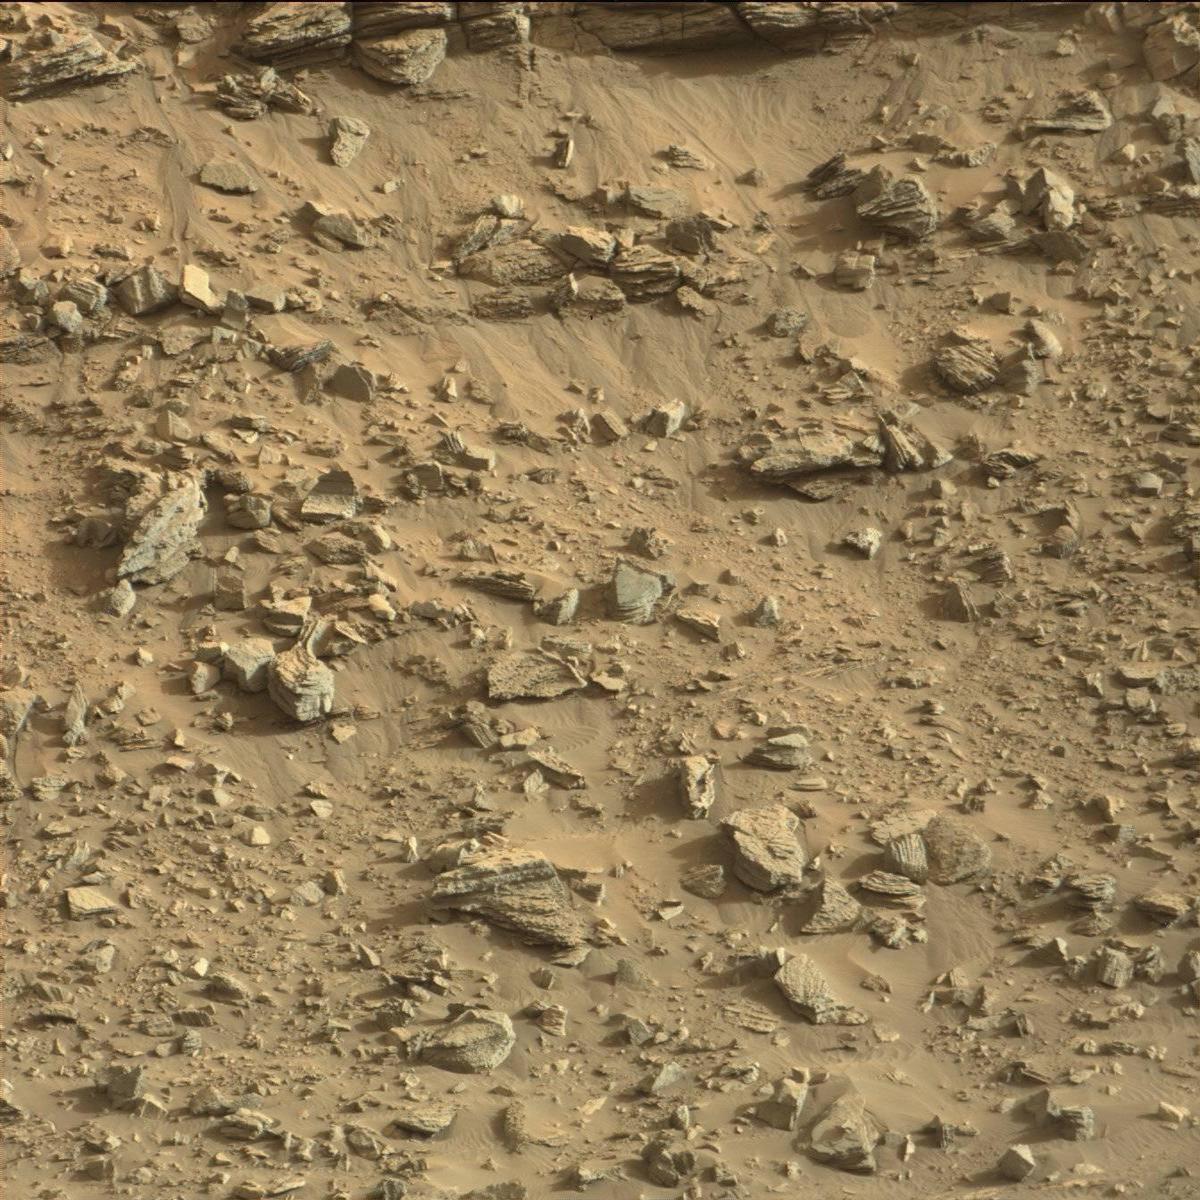
Terrain classes present: Bedrock, Rock, Sand / Soil